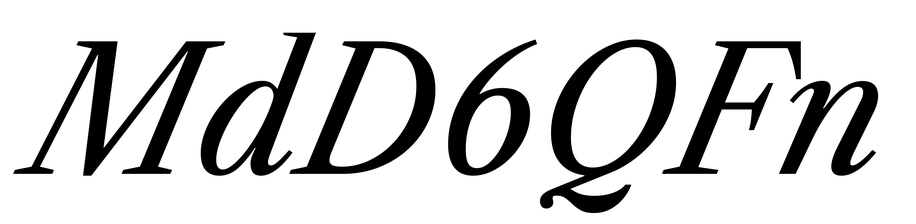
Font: LibreCaslonText-Italic_Italic